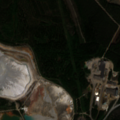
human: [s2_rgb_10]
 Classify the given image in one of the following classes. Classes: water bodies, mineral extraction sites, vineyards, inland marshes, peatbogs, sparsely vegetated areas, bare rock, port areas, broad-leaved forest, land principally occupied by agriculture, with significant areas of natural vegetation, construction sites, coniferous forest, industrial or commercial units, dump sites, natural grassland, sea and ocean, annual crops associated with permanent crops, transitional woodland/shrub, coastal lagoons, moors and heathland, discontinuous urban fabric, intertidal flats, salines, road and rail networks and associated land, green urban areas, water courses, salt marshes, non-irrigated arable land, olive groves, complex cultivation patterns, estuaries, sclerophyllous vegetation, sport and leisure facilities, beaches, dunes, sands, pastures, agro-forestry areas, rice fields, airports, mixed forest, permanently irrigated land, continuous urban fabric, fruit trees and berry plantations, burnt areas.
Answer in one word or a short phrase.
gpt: dump sites, non-irrigated arable land, coniferous forest, mixed forest